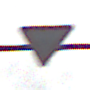
Verkehrszeichen: VorfahrtGewaehren
Umgebung: Outdoor, Nature
Tageszeit: Midday
Wetter: PartlyCloudy
Licht: Natural
Jahreszeit: NotSpecified
Kontrast: MediumContrast